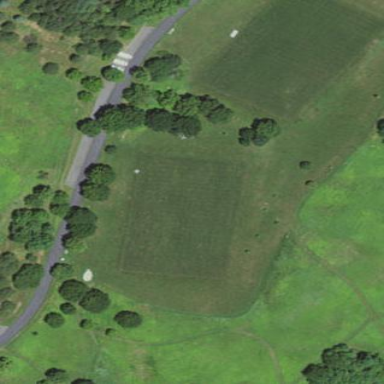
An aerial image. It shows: Soccer pitch for leisure land activities.